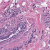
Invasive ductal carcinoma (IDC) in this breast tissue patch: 1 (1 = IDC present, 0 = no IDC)